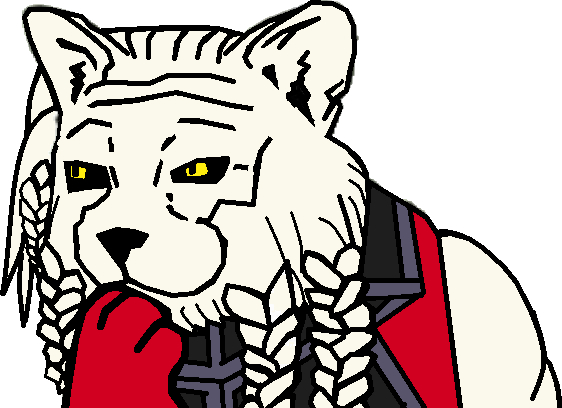
Label: 5_Animal